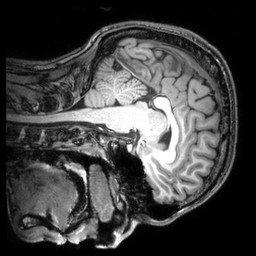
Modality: T1w
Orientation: sagittal
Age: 26
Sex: male